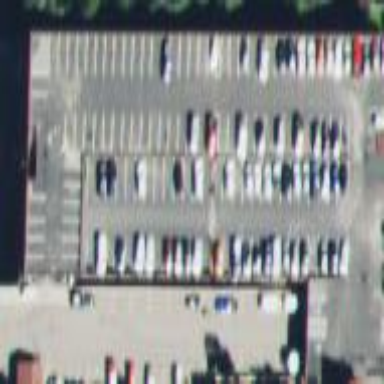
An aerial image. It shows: Multi-storey parking building.